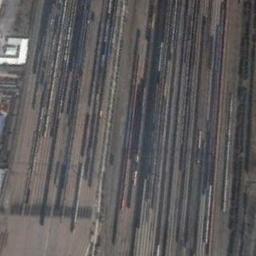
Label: railway